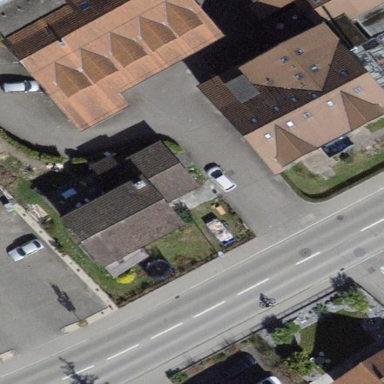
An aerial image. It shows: Building with tiled roof.